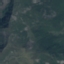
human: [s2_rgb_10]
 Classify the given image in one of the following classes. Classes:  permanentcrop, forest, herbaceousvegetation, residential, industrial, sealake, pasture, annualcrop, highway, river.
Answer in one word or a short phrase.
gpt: HerbaceousVegetation